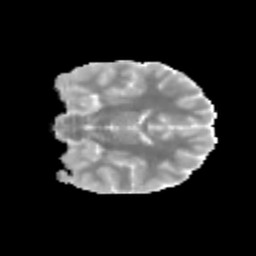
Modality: MD
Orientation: coronal
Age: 13
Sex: female
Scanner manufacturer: siemens
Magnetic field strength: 3 T
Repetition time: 3.8 s
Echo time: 0.07 s